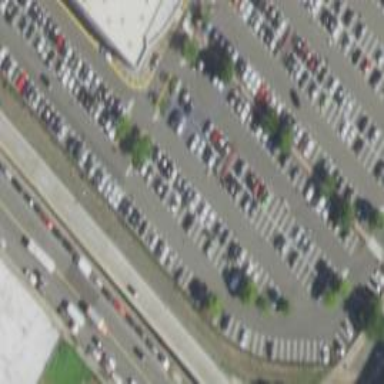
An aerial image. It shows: Trolley bay.